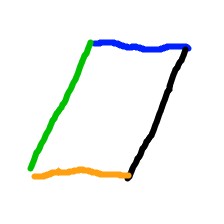
Shape: parallelogram